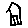
Label: house